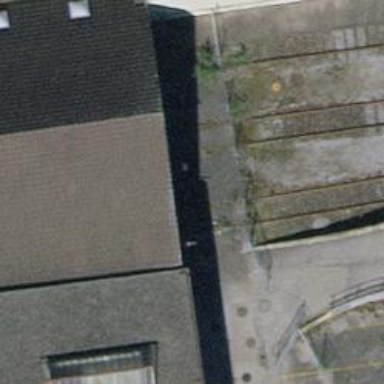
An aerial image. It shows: Abandoned railway yard with one track.